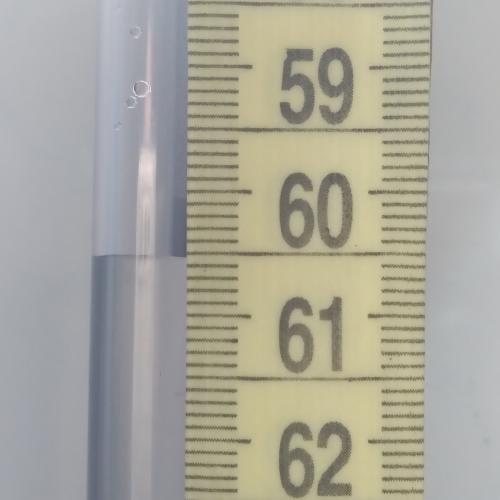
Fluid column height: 60.5 cm